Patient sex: M
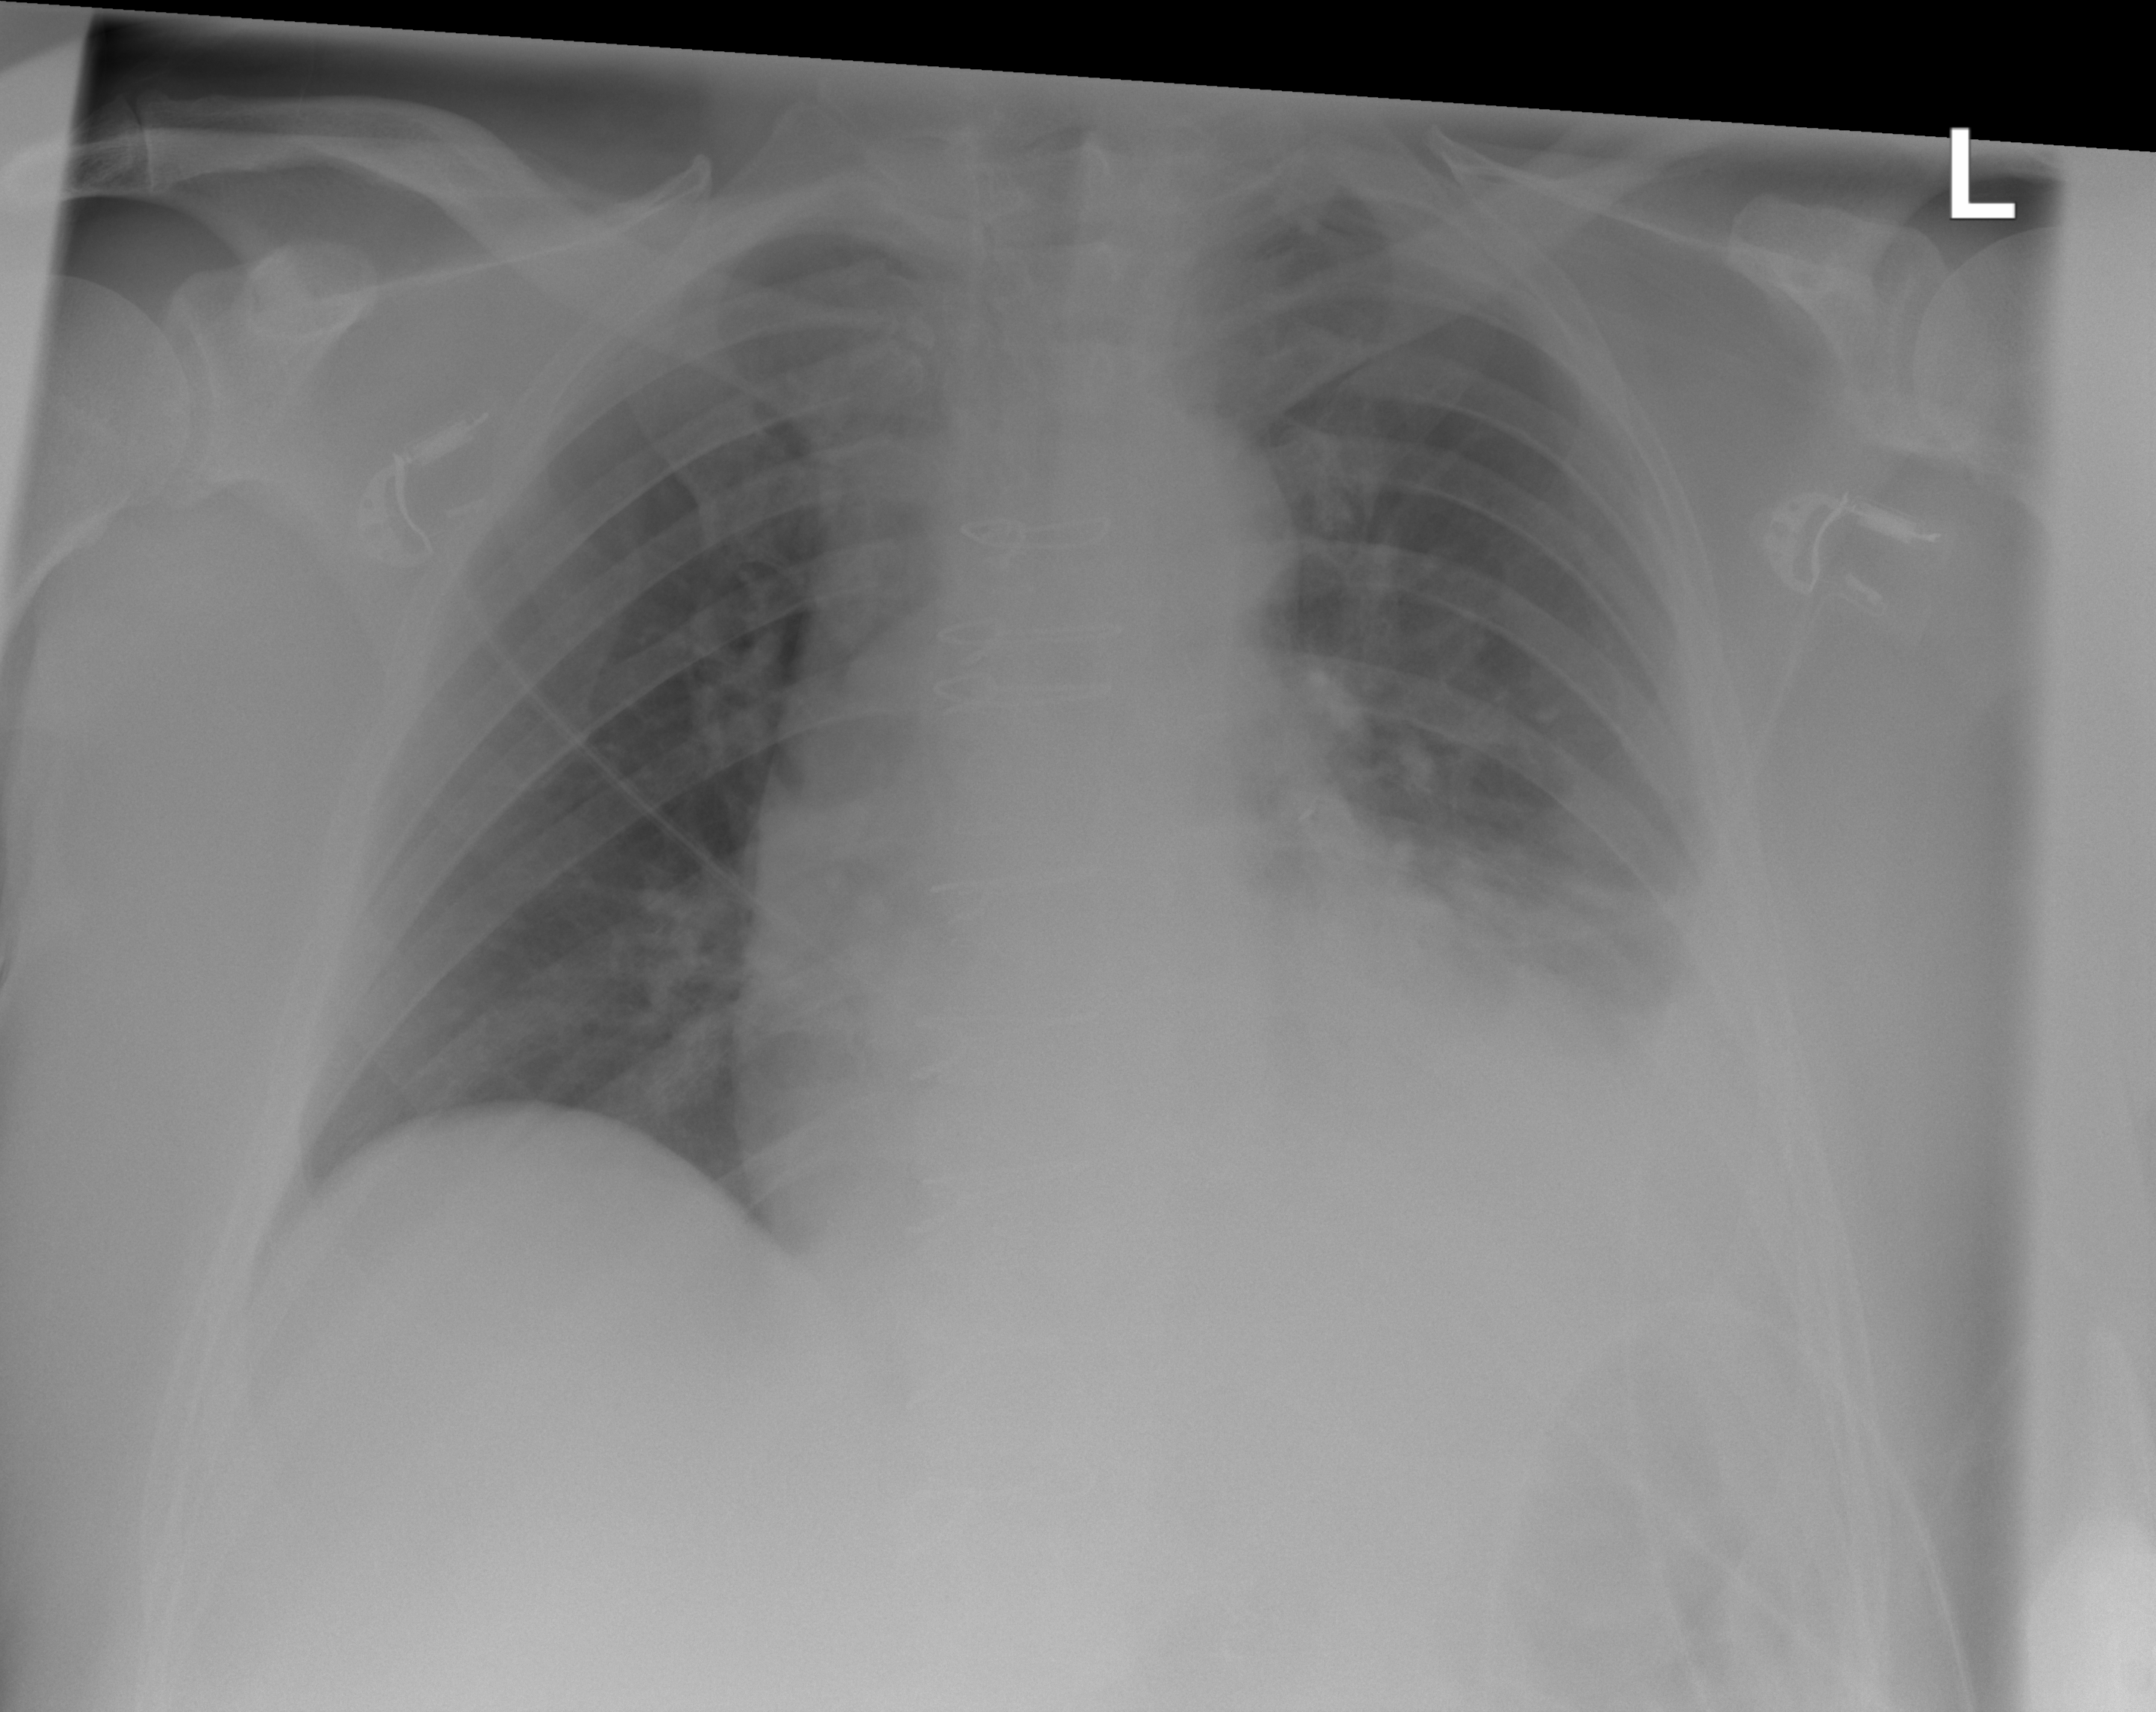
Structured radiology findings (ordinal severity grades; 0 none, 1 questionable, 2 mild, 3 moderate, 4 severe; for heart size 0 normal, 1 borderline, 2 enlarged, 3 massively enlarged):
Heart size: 2
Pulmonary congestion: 0
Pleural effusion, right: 0
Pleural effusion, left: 3
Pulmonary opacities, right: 0
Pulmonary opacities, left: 0
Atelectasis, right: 0
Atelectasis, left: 3